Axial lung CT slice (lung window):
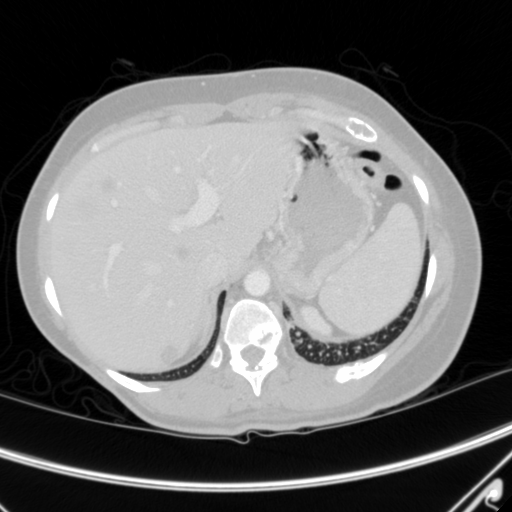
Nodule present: no